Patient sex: M
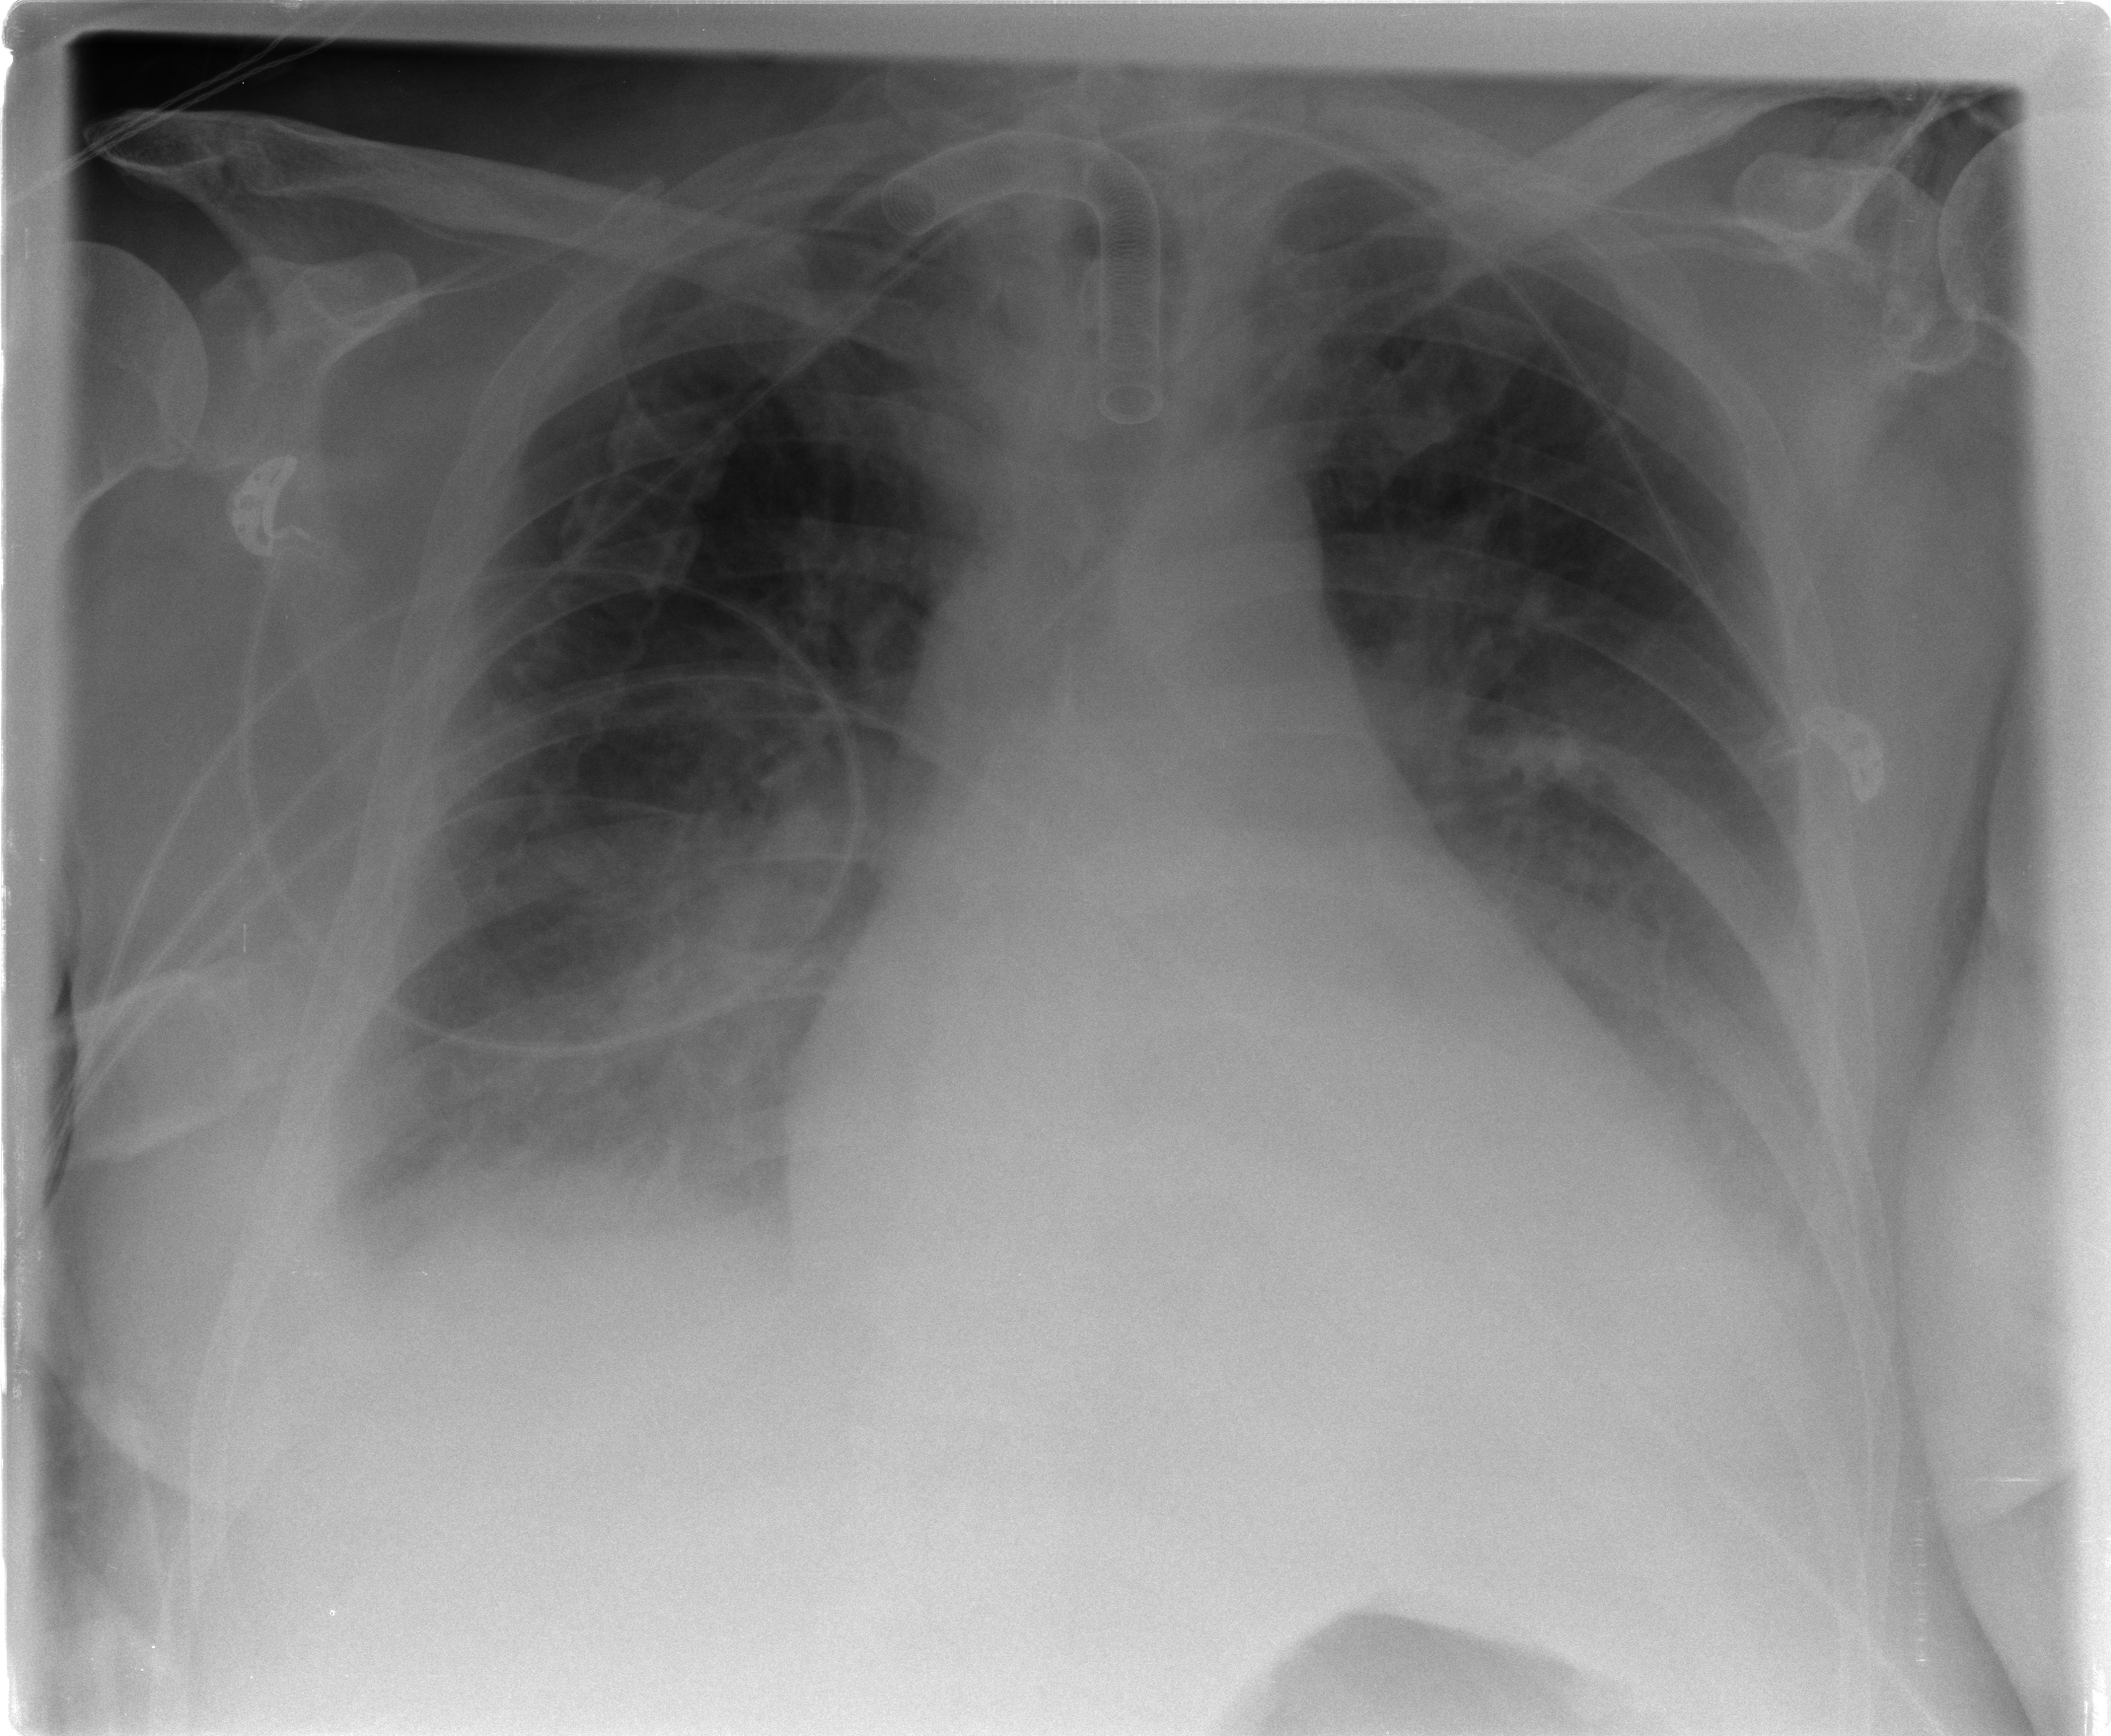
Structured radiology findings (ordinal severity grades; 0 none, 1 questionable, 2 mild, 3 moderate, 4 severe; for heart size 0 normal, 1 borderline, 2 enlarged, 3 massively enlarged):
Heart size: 2
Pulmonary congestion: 3
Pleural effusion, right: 3
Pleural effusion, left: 2
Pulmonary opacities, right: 2
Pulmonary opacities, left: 1
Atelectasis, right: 3
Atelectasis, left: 2